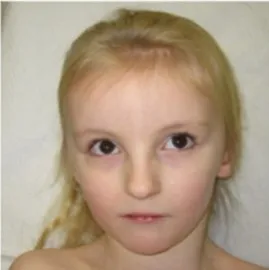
Face.
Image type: medical_photograph (oral_photograph)